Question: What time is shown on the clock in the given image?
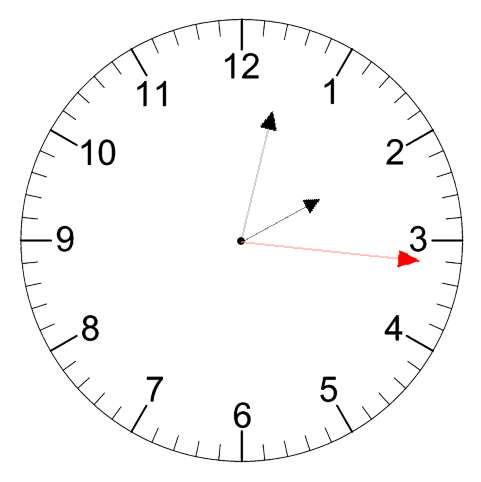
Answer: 02:02:16